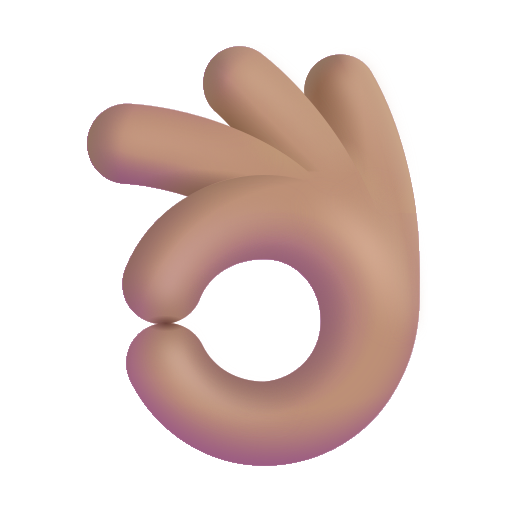
ok hand color